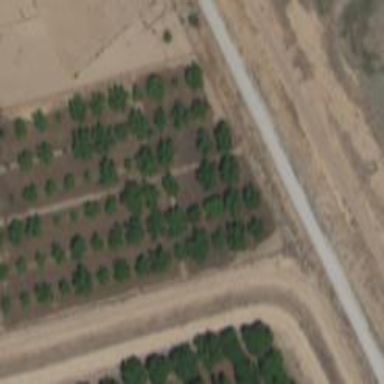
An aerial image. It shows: Orchard.